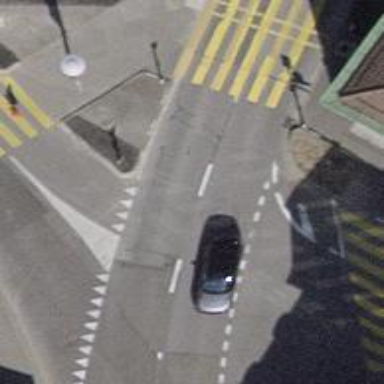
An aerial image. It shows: Road with traffic signals.